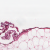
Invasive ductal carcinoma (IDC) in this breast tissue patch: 0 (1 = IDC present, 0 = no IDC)